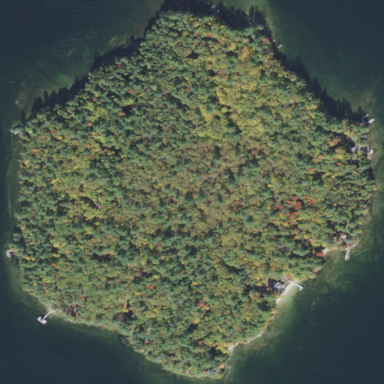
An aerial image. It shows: Islet.